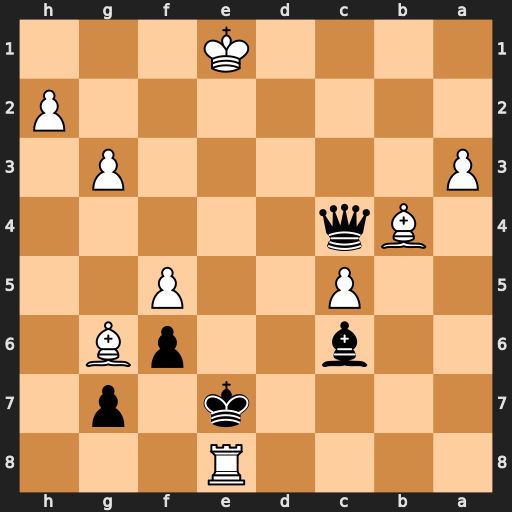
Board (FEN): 4R3/4k1p1/2b2pB1/2P2P2/1Bq5/P5P1/7P/4K3
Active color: b
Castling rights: -
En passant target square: -
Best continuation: Bxe8 c6+ Kd8